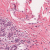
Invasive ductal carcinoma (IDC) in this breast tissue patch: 0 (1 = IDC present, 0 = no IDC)